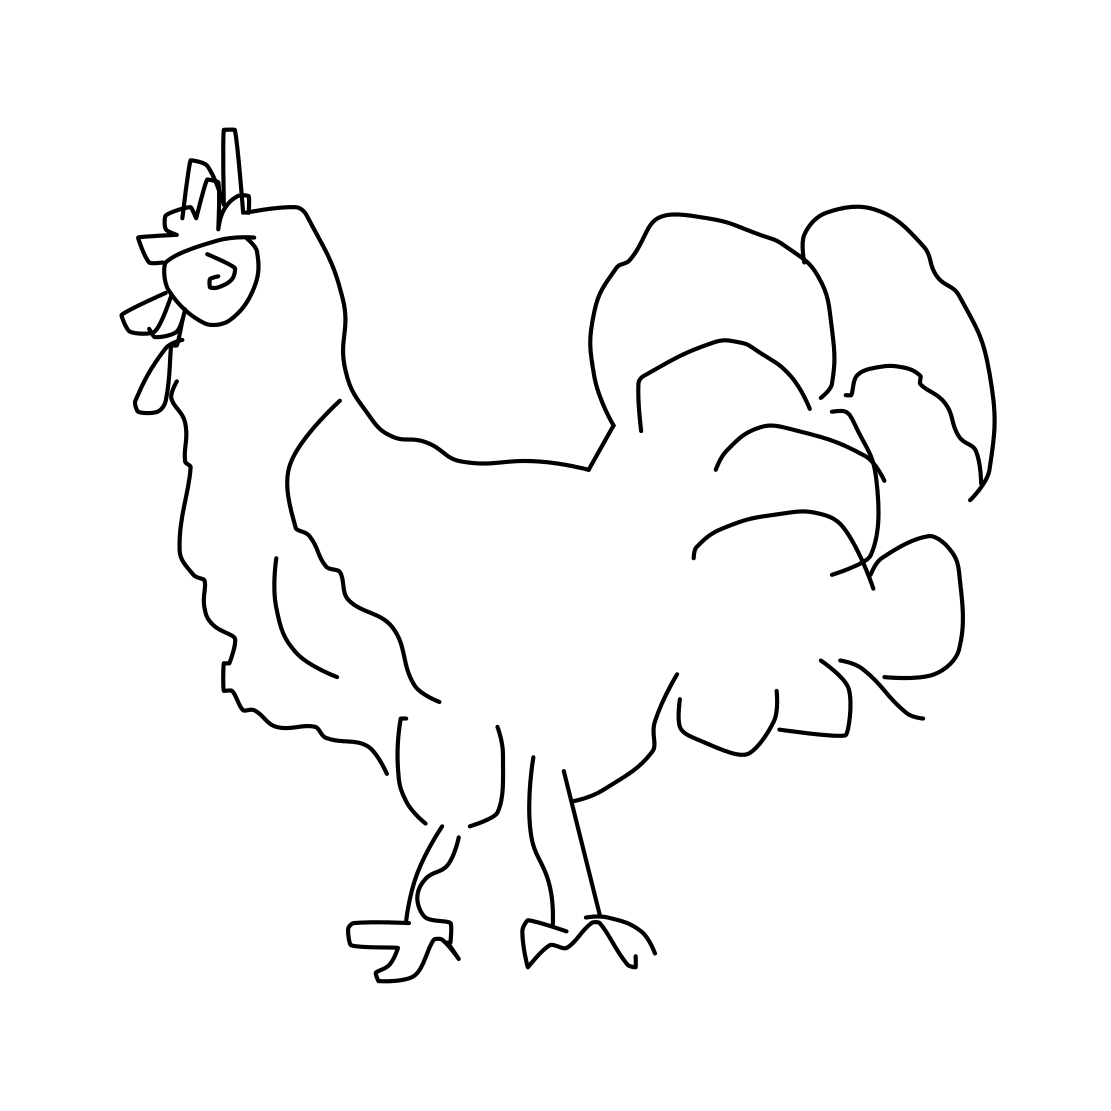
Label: rooster